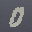
Label: 0